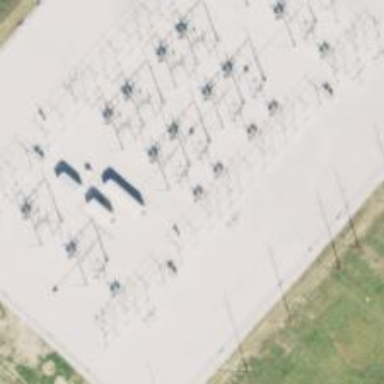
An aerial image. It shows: Switch used for power control.